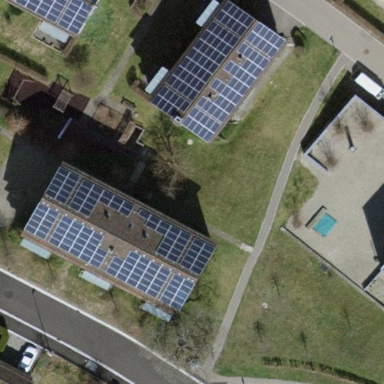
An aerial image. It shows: Building with solar photovoltaic panel as power generator.